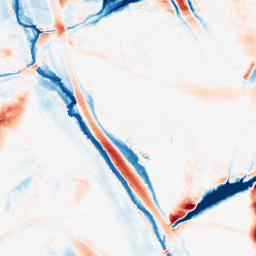
Category: morphological
Decomposition family: morphological_ellipse
Decomposition parameters: operation: average
width: 30
height: 50
Upsampling method: quintic
Upsampling parameters: scale: 2
Upsampling scale: 2